Question: I've managed to change the navBar tint, the background color and labels' color using <URL>.
(those left to tableview's labels)
Thanks!

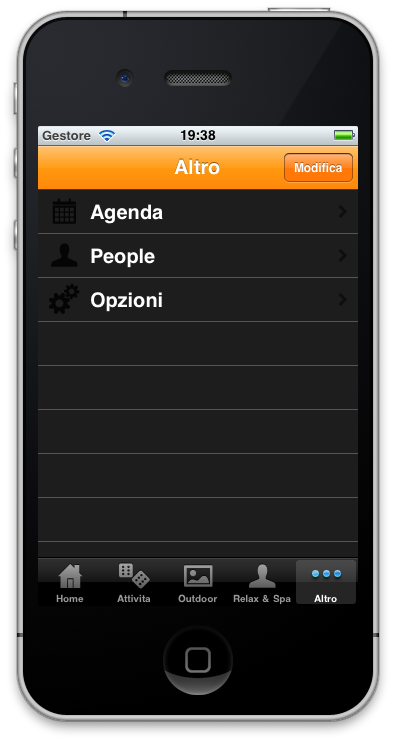
Answer: I don't know of a way to change the icon colors, but I don't really think all this hacking is necessary anyway - <URL>.
As far as I can tell, there is nothing special about the moreViewController, apart from being hard to customize. If it were me, I'd simply create my own custom viewcontroller, say MoreViewController, as a subclass of UITableViewController, add it to a NavigationController and then add that as the fifth and last item in the TabBarController. This table would then have a cell for each additional viewcontroller that I'd like to show. Then I'd be free to customize these cells to my heart's content.